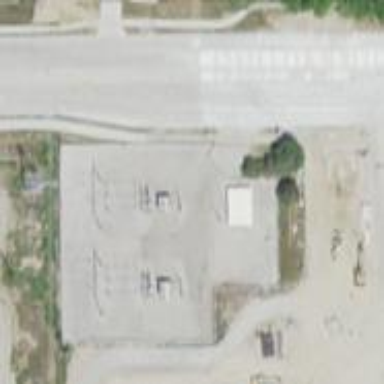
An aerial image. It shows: Distribution substation surrounded by fence.